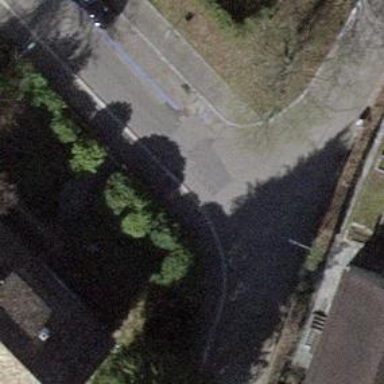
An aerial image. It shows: Unmarked crossing on footway.